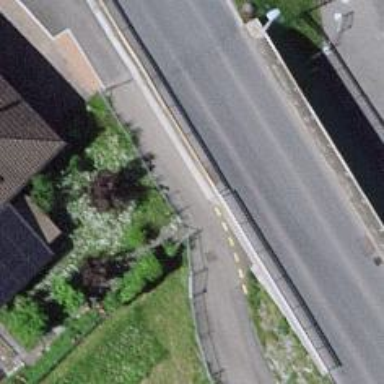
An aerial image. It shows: Cycle barrier.